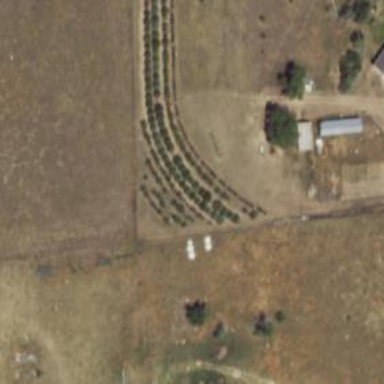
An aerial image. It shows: Row of trees in natural setting.